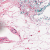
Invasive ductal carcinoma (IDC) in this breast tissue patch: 0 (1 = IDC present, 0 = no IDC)